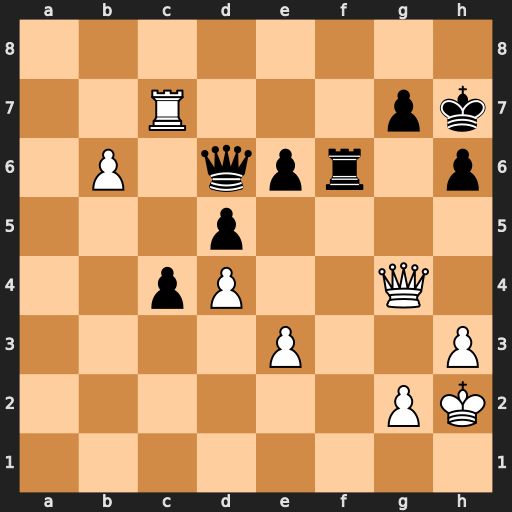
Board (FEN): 8/2R3pk/1P1qpr1p/3p4/2pP2Q1/4P2P/6PK/8
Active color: w
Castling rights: -
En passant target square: -
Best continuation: Qg3 Qxg3+ Kxg3